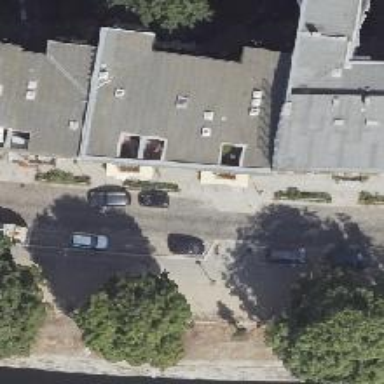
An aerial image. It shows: Bicycle parking located on the sidewalk.